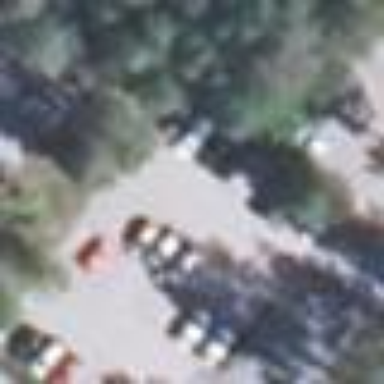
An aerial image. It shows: Paved parking area.